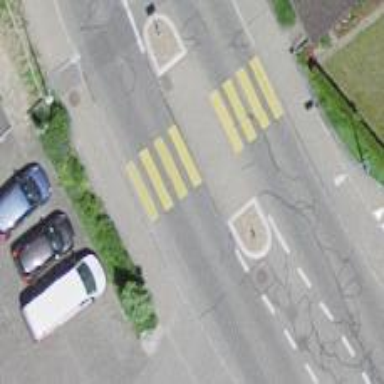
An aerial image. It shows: Zebra crossing on the road.